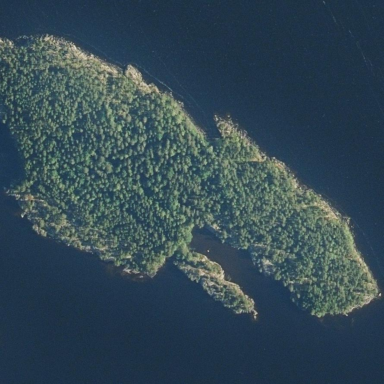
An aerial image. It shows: Nature reserve islet within woodland area.